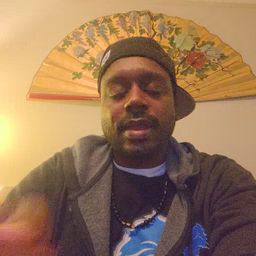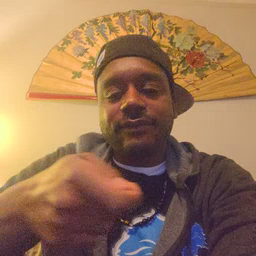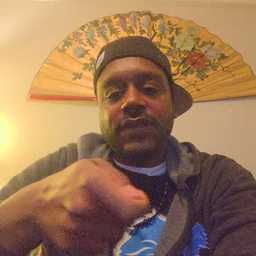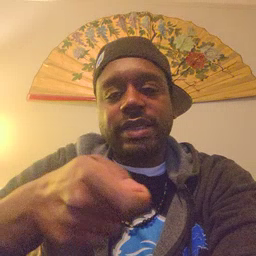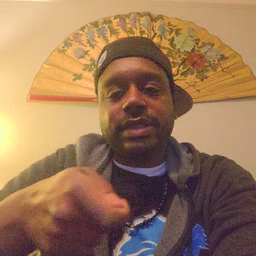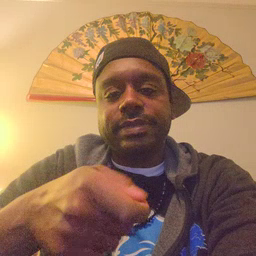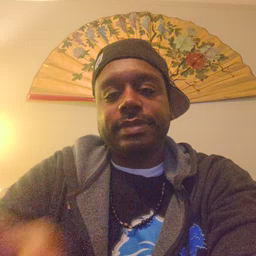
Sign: vacuum